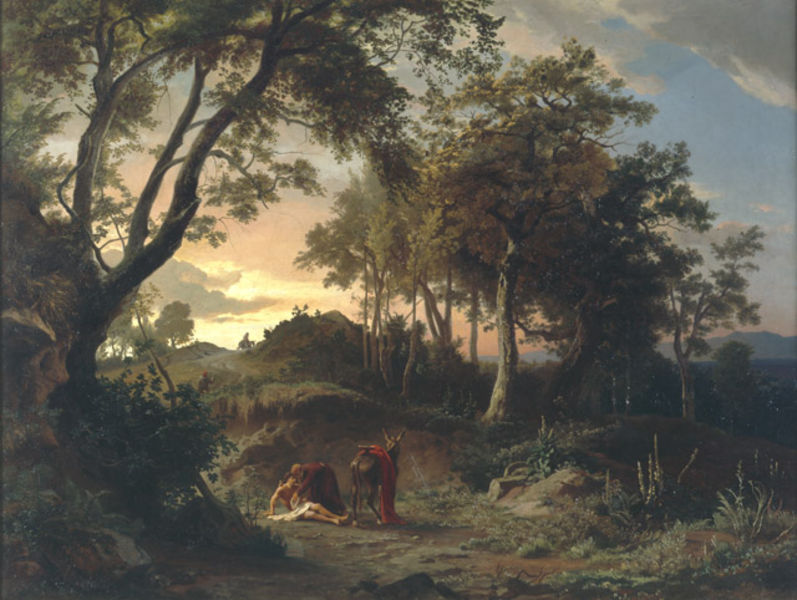
Titel: Der Abend, Die Bergung des verletzten Wanderers durch den barmherzigen Samariter
Künstler: Johann Wilhelm Schirmer
Standort: Karlsruhe
Institution: Staatliche Kunsthalle Karlsruhe
Schlagwörter: akt, baum, berg, blau, blätter, felsen, gemälde, himmel, laub, mann, nackt, schatten, weiß, wolken, aquarell, bäume, gelb, grün, impressionismus, landschaft, menschen, sitzen, äste, abend, blumen, braun, bunt, frau, grau, hintergrund, licht, männer, orange, straße, blick, gras, rasen, rot, tuch, weg, wiese, wolke, beige, leute, malerei, meschen, bibel, geschichte, historie, leiche, mensch, stein, steine, tod, tot, toter, tragen, herr, ast, dämmerung, erde, feld, ferne, gräser, horizont, hügel, morgen, natur, sonnenaufgang, stamm, strauch, weite, busch, büsche, sonne, sträucher, boden, gewand, gold, mantel, tücher, decke, personen, pflanze, pflanzen, ohren, rosa, tal, wald, esel, genre, pferd, pferde, reiter, garten, sattel, farbig, sommer, liebe, liegen, zwei, abends, berge, farben, fels, gebirge, sonnenlicht, farbe, sonnenuntergang, tag, idylle, pause, rast, platz, figuren, romantik, glatze, stimmung, junge, liegend, abendrot, leuchten, paradies, krank, einöde, idyll, lichtung, verletzt, allegorie, mythologie, maultier, liebespaar, beugen, christus, jesus, kranker, hilfe, reise, wanderer, böcklin, heben, pan, morgenrot, sturz, laubbäume, mönch, poussin, legen, bettler, heiliger, atmosphäre, rotes tuch, gütig, arkadien, heroische landschaft, heilig, gekreuzigt, verletzung, verwundet, biblisch, liegt, gefallen, wanderung, helfen, verwundeter, abendlicht, aum, waschung, roter mantel, hinterteil, retter, morgens, reittier, martin, barmherzig, pflege, liegender, rastplatz, samariter, helfer, lazarus, lorrain, früh, verletzter, sankt, schristus, heiliger martin, sankt martin, st. martin, teilen, woke, nächstenliebe, liebesakt, hiob, öl auf leinwand, biblische, feks, kleiden, lcihtung, rote decke, herrn, notfall, heiligenvita, rot tuch, der barmherzige samariter, barmherzog, chrisstliche ikonografie, der gute samariter, holfe